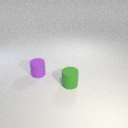
small green rubber cylinder in front of small purple rubber cylinder